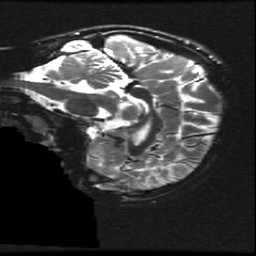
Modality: T2w
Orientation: sagittal
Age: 10
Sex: female
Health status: ill
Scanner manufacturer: ge
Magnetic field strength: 3 T
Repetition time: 7.5 s
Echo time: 0.1015 s